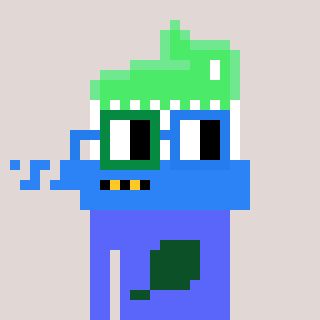
a pixel art character with square green and blue glasses, a toothbrush-shaped head and a purple-colored body on a warm background